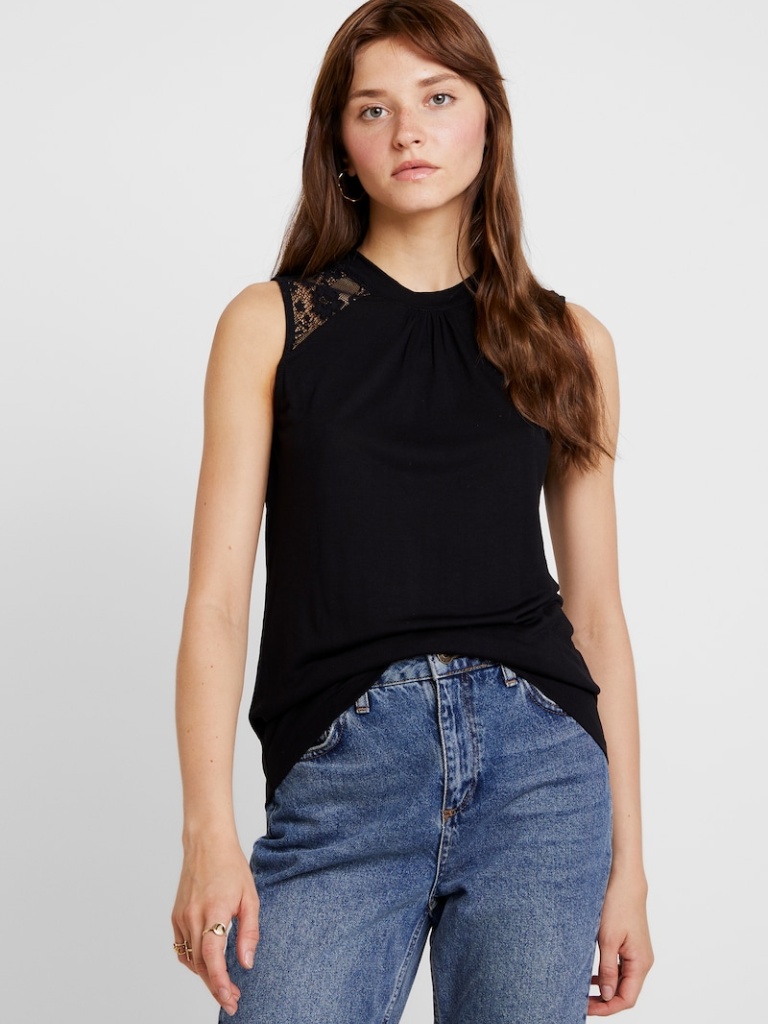
crepe relaxed sleeveless knee length Fully Tucked in high dress